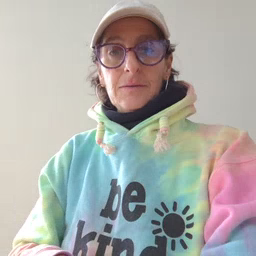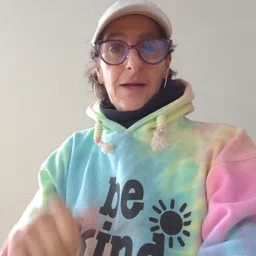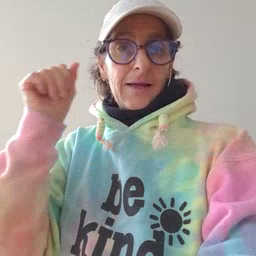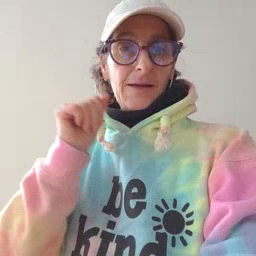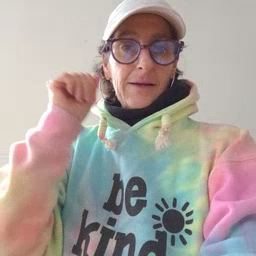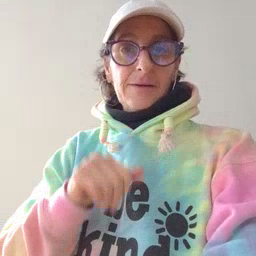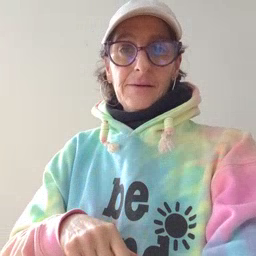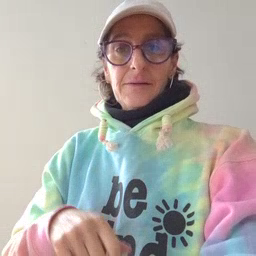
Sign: aunt